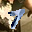
Label: 7